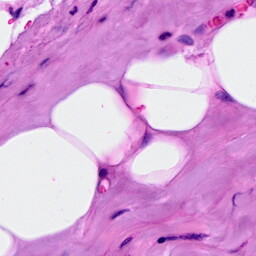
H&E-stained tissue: Breast